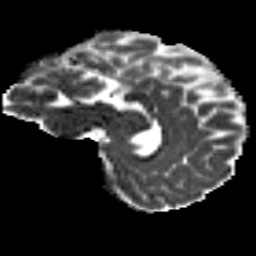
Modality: MD
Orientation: sagittal
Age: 21
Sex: male
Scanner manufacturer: siemens
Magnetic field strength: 3 T
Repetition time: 8.8 s
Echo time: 0.085 s